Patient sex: M
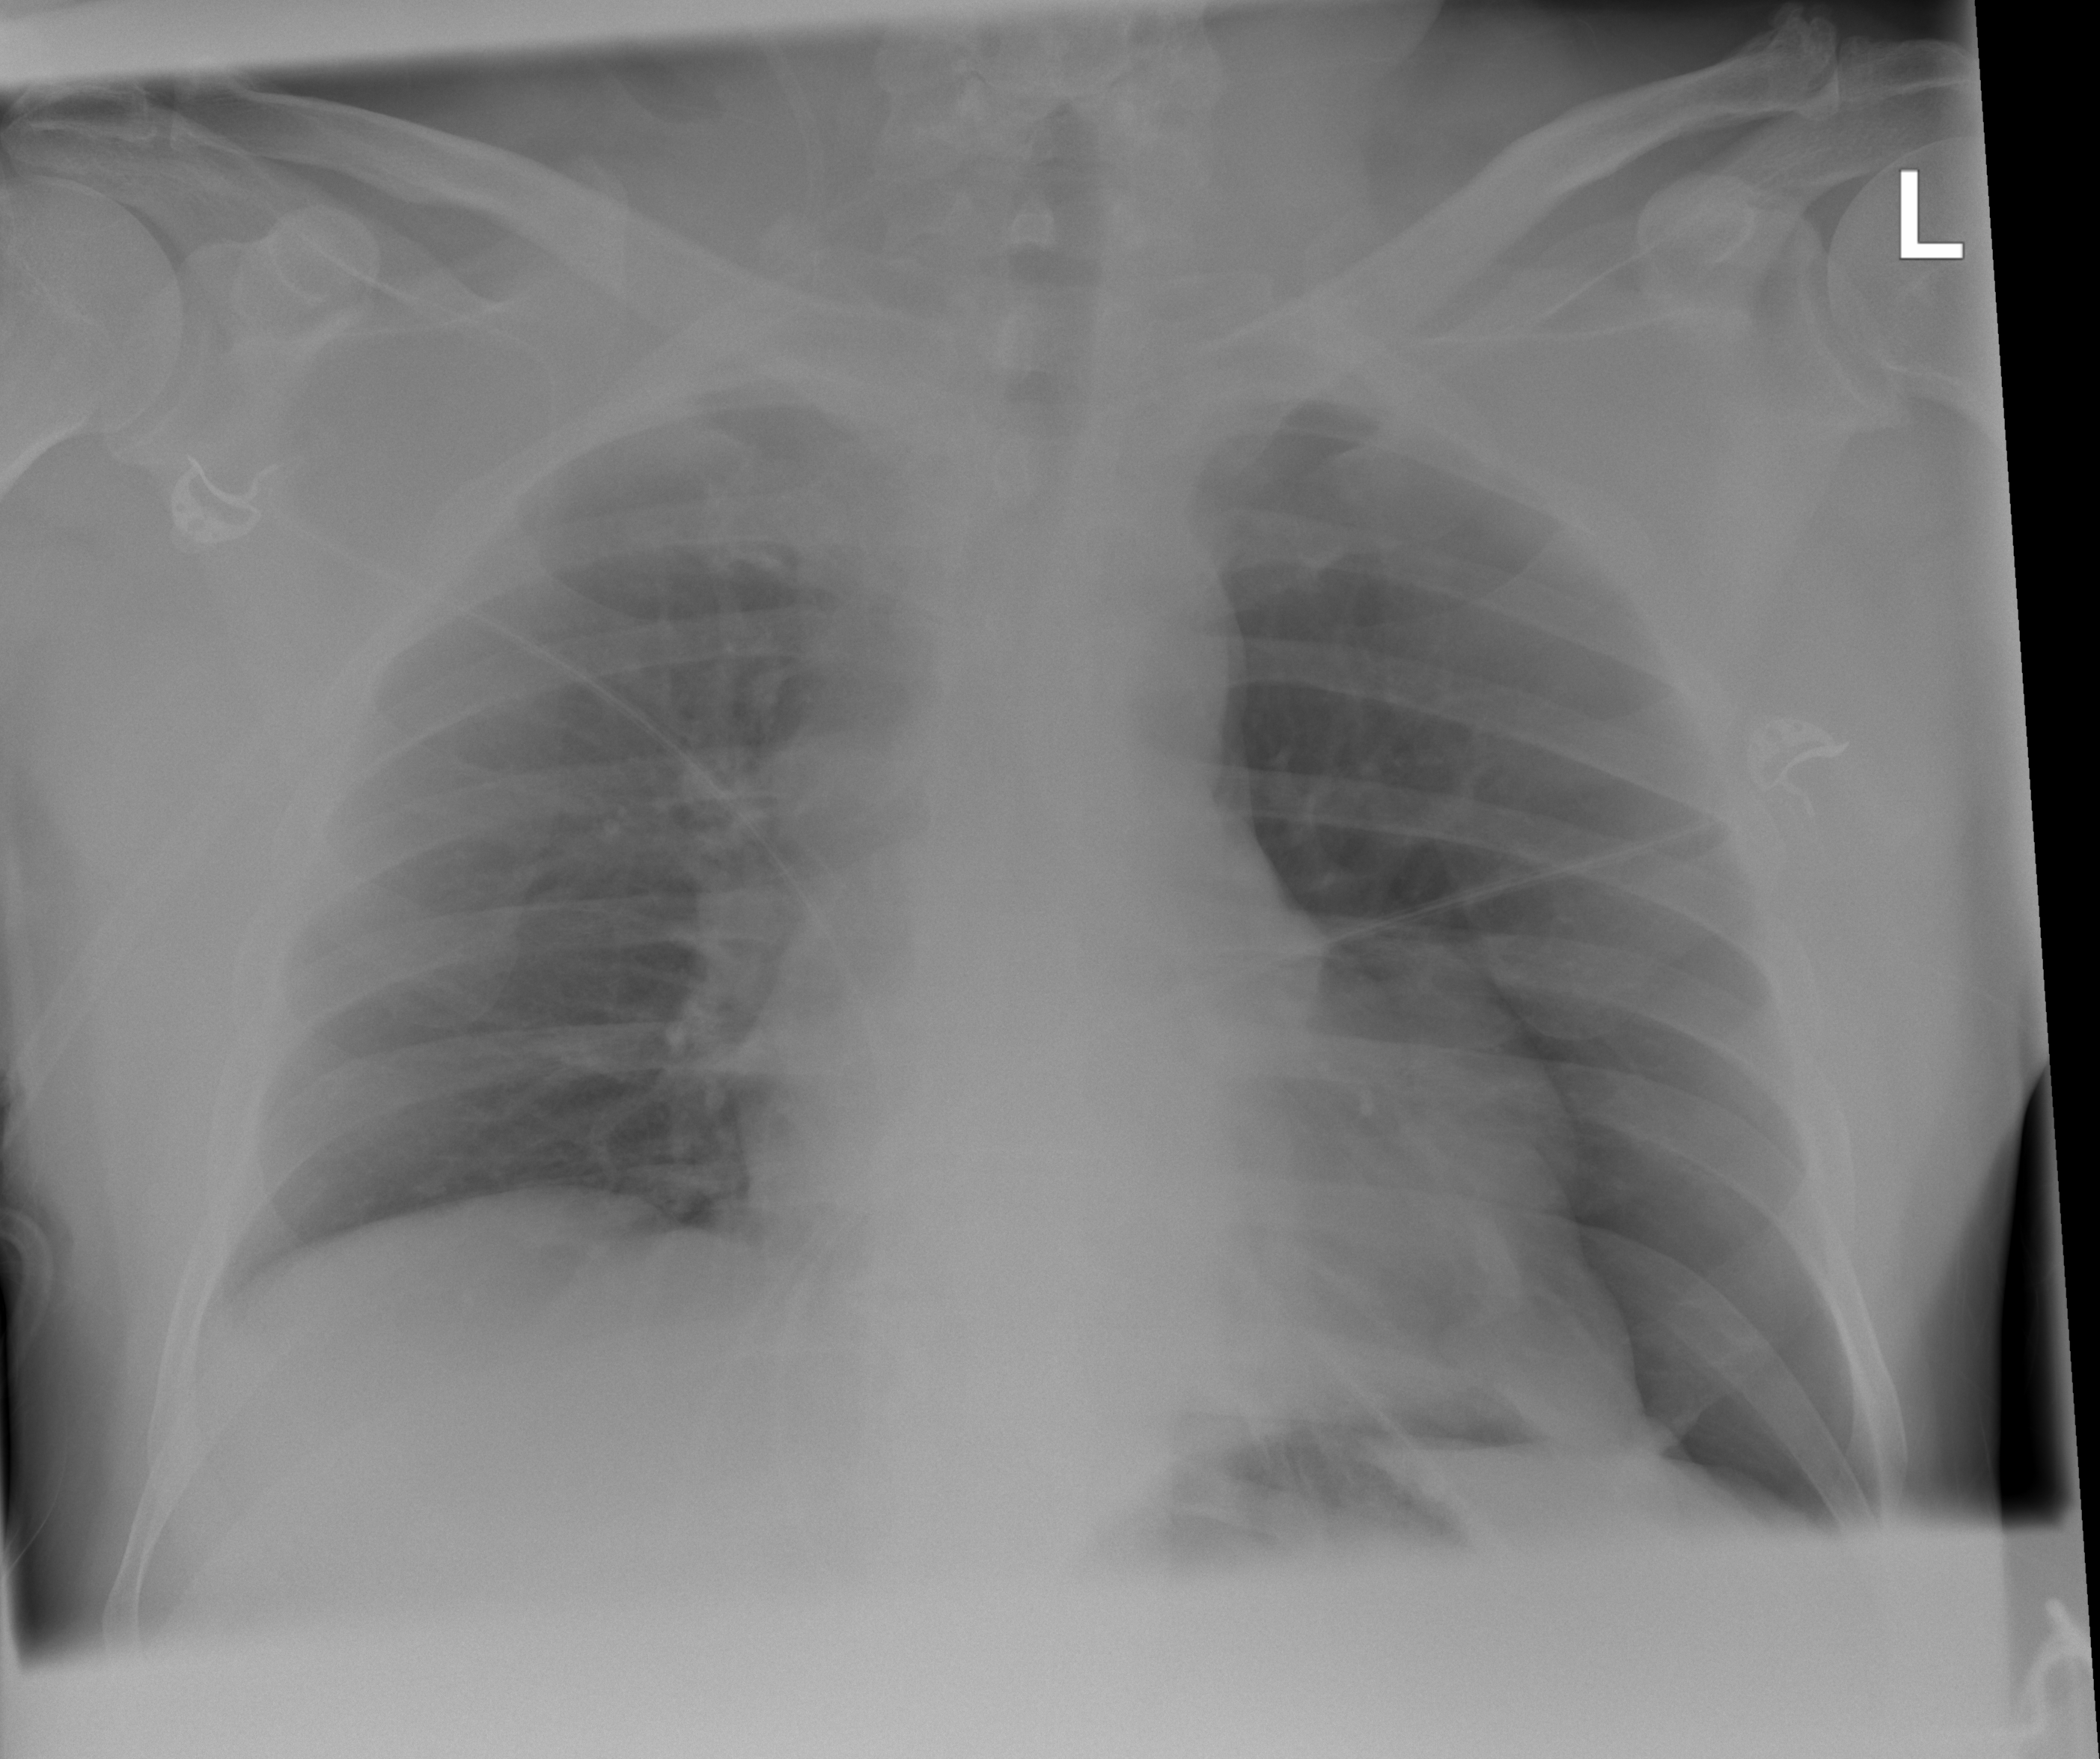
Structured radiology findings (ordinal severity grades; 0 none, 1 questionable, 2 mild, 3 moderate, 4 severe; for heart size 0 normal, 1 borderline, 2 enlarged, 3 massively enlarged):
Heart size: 1
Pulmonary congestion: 2
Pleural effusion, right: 0
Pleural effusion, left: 0
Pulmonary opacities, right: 0
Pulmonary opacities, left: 0
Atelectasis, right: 0
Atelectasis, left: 2